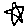
Label: star